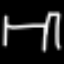
Label: bed